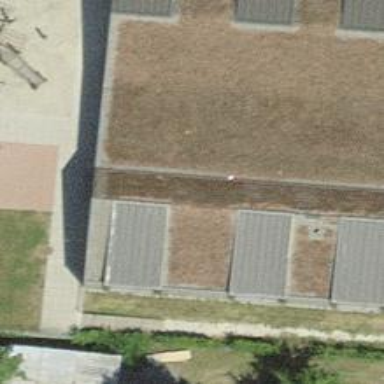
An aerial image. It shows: Kindergarten building.